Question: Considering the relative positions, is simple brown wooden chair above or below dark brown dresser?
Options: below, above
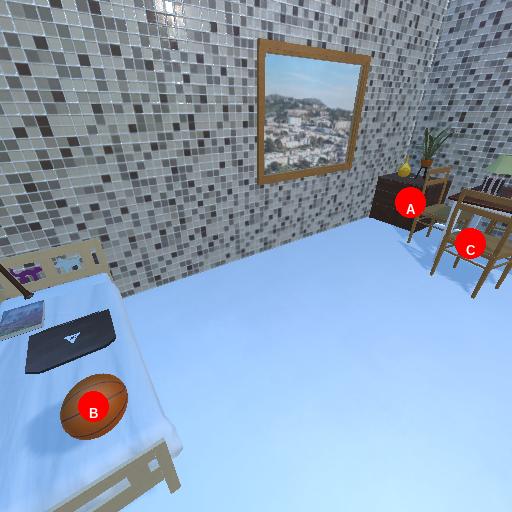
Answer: below